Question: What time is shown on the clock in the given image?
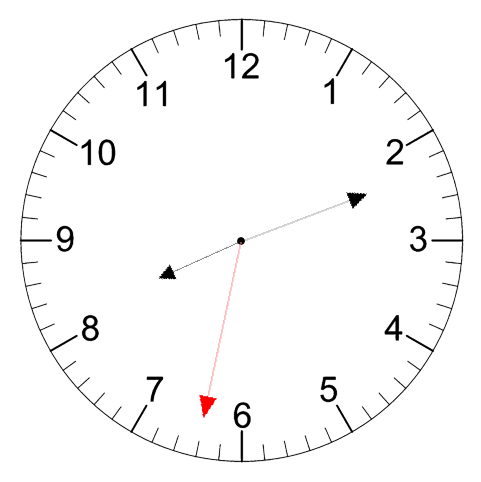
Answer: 08:11:32